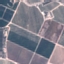
Land use / land cover: PermanentCrop